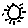
Label: sun